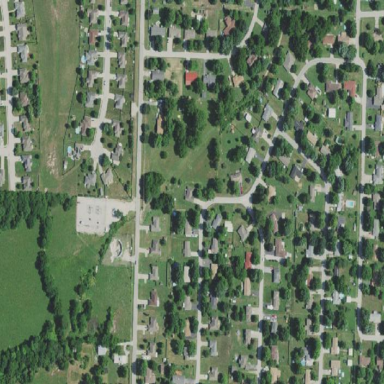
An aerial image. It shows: Residential area composed of single-family homes.